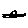
Label: car